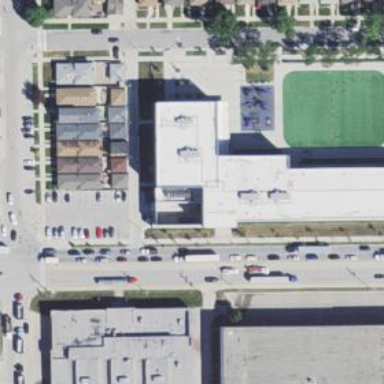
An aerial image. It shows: School building.